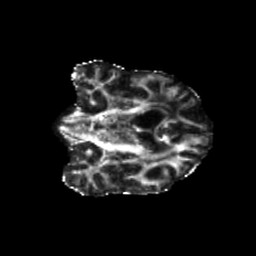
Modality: FA
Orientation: coronal
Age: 46
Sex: male
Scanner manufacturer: siemens
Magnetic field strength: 3 T
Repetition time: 5.25 s
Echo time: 0.08 s